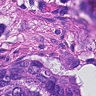
Metastatic tissue present: yes